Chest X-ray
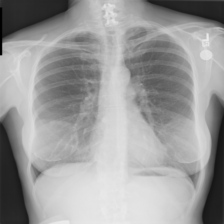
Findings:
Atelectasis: negative
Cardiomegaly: negative
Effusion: negative
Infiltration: negative
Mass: negative
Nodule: negative
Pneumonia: negative
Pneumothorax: negative
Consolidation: negative
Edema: negative
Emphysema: negative
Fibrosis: negative
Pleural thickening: negative
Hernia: negative